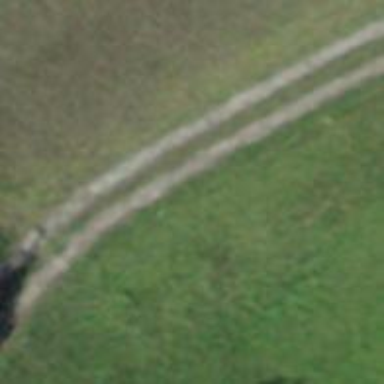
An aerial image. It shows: Track road with grade4 tracktype.